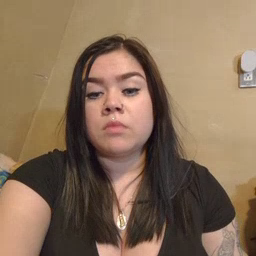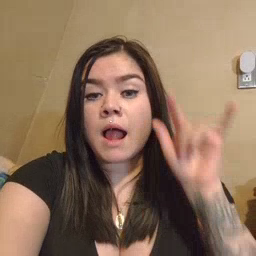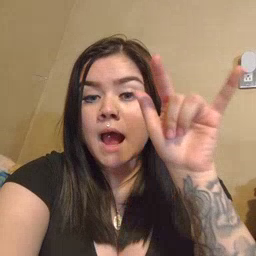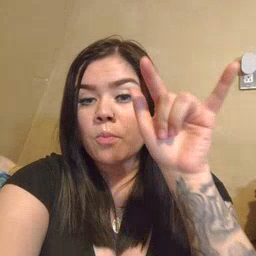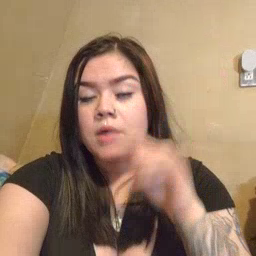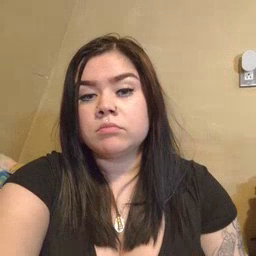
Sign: airplane